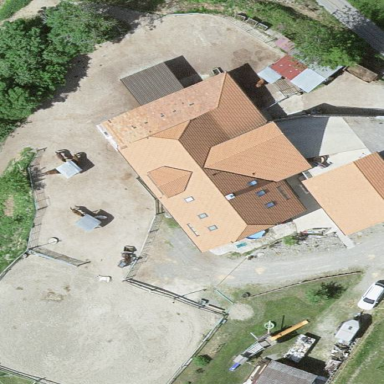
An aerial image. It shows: Farmyard area.